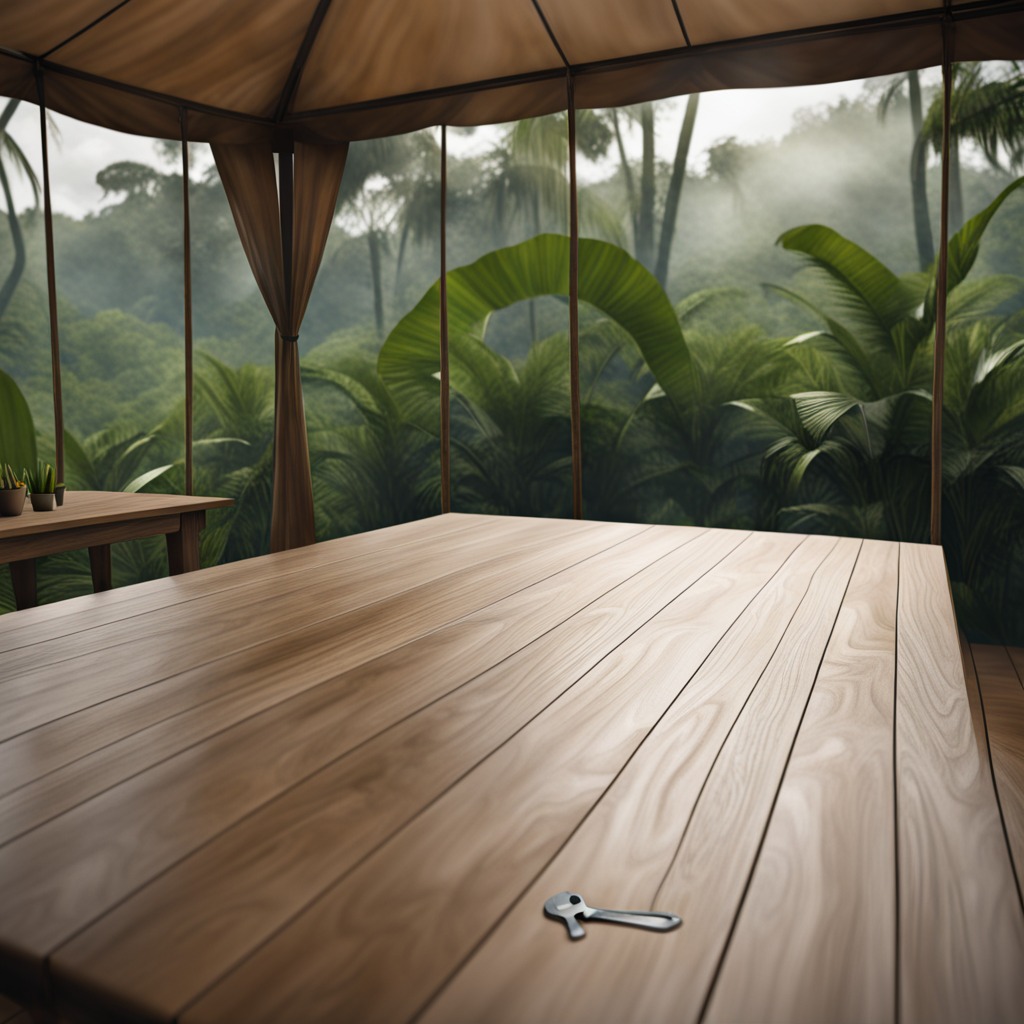
An wrench lies on a wooden table inside a jungle field workshop tent.